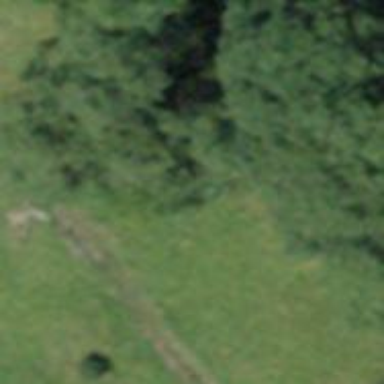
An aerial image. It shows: Bench.